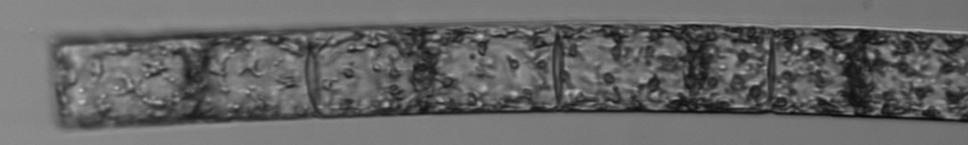
Label: Guinardia_flaccida